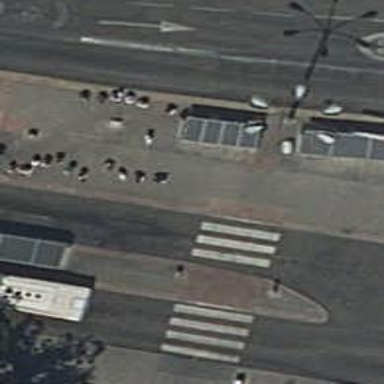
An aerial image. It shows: Crossing with zebra markings controlled by traffic signals.